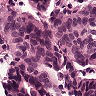
Metastatic tissue present: yes